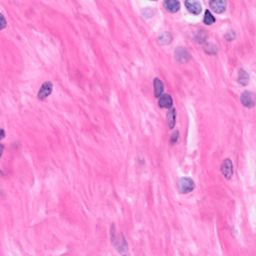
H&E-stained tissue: Breast